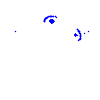
Particle: electron